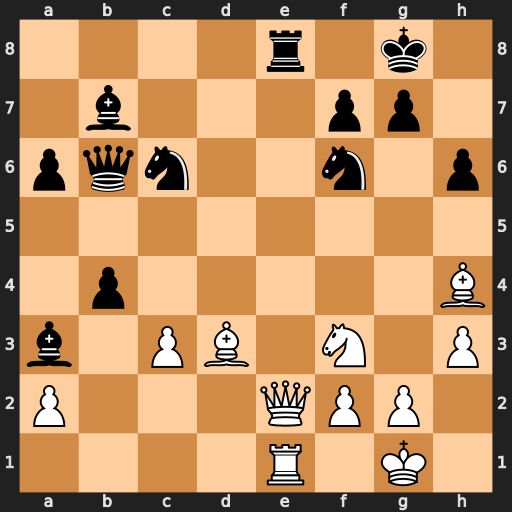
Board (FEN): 4r1k1/1b3pp1/pqn2n1p/8/1p5B/b1PB1N1P/P3QPP1/4R1K1
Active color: w
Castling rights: -
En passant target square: -
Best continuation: Qxe8+ Nxe8 Rxe8#